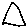
Label: triangle